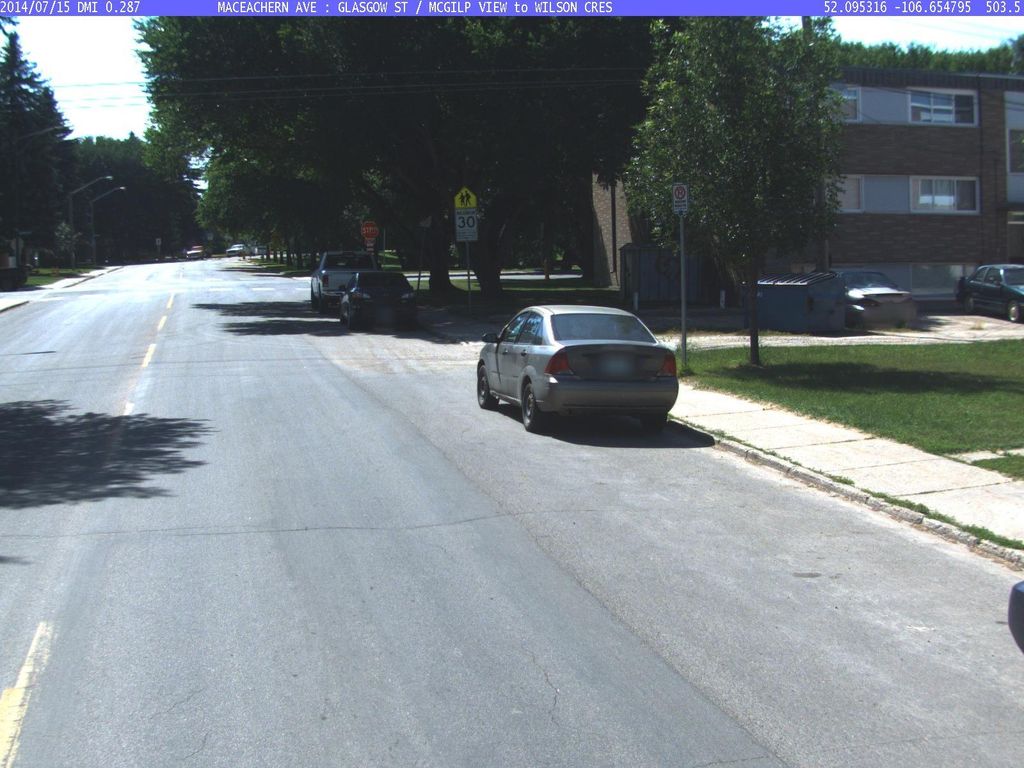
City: saskatoon